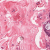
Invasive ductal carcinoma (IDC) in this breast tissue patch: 0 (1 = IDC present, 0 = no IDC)